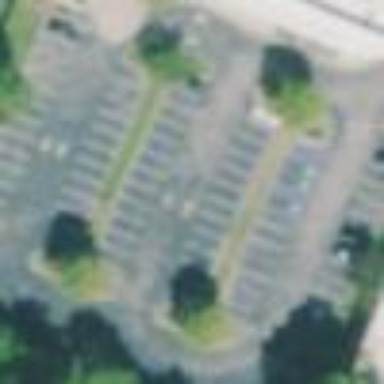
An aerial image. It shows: Road serving as parking aisle.